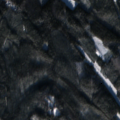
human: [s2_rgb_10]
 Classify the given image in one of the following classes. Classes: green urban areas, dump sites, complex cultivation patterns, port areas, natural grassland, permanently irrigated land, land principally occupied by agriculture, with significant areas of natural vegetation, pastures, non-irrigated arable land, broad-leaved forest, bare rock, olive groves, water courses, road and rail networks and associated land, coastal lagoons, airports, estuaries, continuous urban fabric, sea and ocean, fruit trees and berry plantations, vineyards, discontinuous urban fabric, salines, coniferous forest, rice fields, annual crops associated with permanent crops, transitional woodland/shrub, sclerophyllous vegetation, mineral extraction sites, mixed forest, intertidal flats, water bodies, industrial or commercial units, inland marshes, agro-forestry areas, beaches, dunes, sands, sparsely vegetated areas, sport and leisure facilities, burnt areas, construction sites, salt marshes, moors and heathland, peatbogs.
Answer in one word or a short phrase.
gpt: coniferous forest, mixed forest